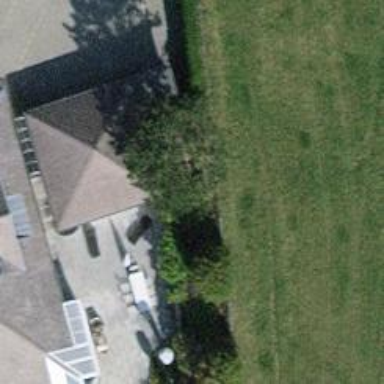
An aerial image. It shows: Group of garages.